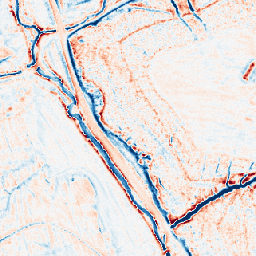
Category: edge_preserving
Decomposition family: anisotropic_diffusion
Decomposition parameters: iterations: 20
kappa: 10
gamma: 0.15
Upsampling method: area
Upsampling parameters: scale: 8
Upsampling scale: 8